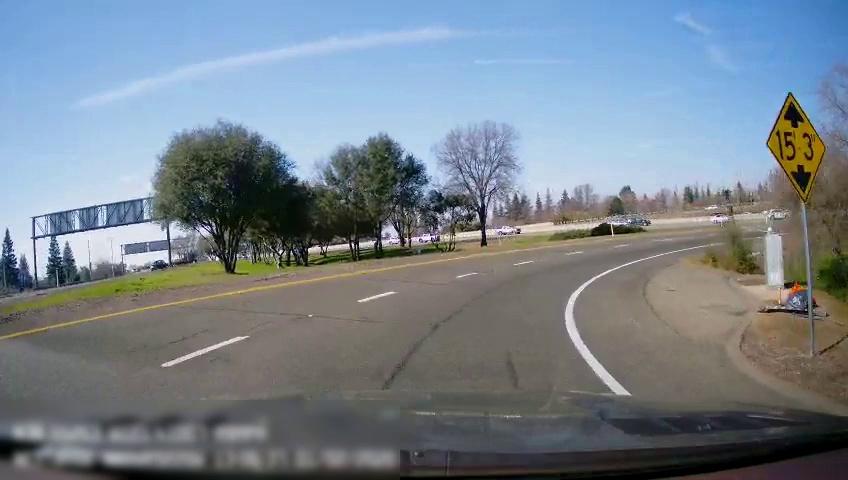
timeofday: Day
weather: Sunny
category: Drivable Space
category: Drivable Space
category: Vehicles | Truck
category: Vehicles | Truck
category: Vehicles | Truck
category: Vehicles | SUV
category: Vehicles | Car
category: Vehicles | Car
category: Lanes | Current Lane
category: Lanes | Current Lane
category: Lanes | Current Lane
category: Lanes | Alternate Lane
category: Traffic | Signs